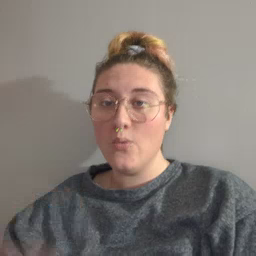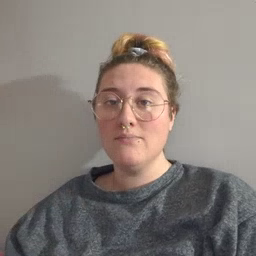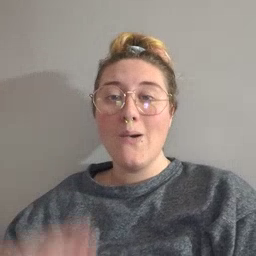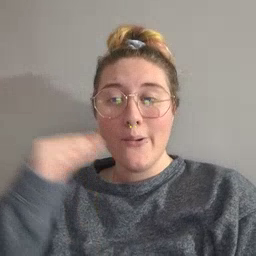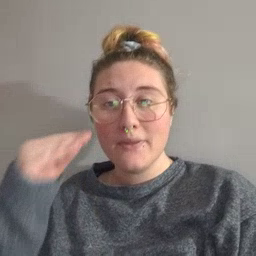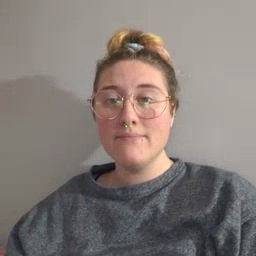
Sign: home